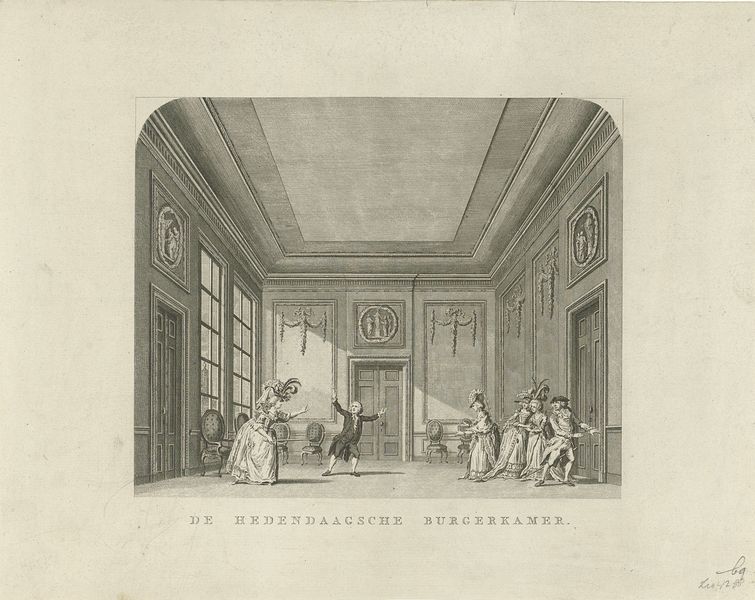
Titel: Schouwburg met toneeldecor: De Hedendaagsche Bugerkamer
Künstler: Cornelis Brouwer
Standort: Amsterdam
Institution: Rijksmuseum
Schlagwörter: chair, hall, hat, men, palace, people, white, window, women, black, chairs, dress, gray, grey, interior, portrait, room, wall, windows, woman, picture, pictures, print, feather, classic, fighting, man, suit, light, drawing, black and white, decoration, frame, hats, french, door, scene, royal, doors, walls, ceiling, signature, engraving, space, dutch, money, wide, script, humans, rococo, rich, dance, dancing, argument, latin, geometry, text, wig, wealthy, wigs, barok, chase, gestures, de, hedendaagsche, burgerkamer, man entertaining, faight